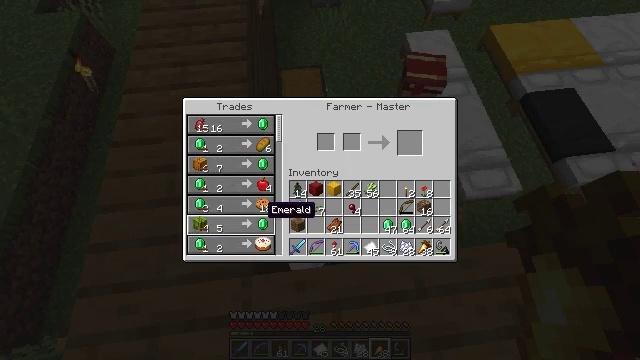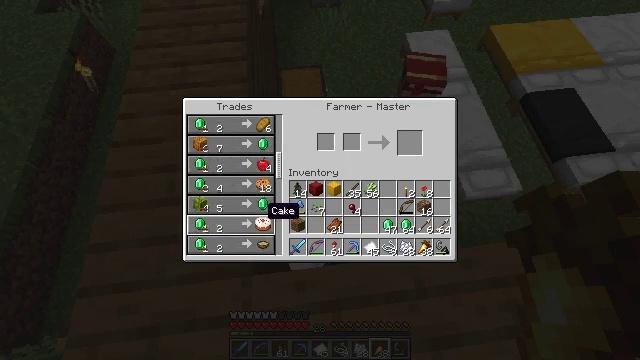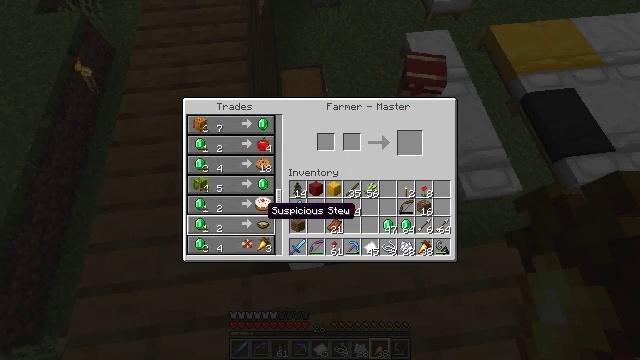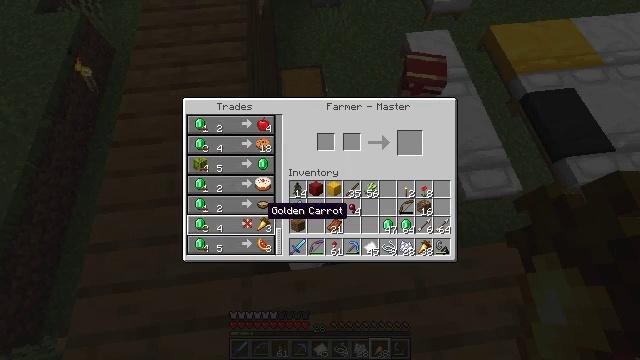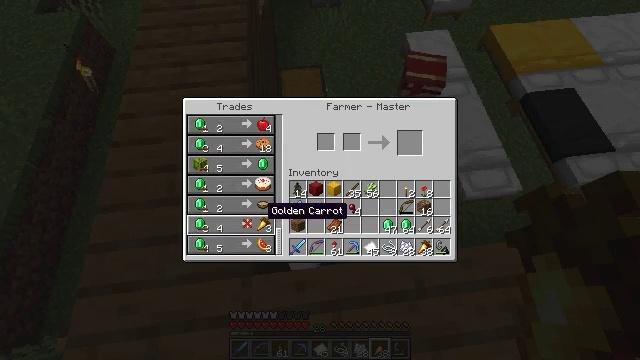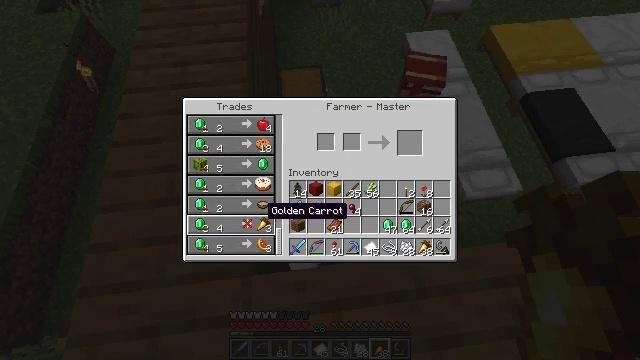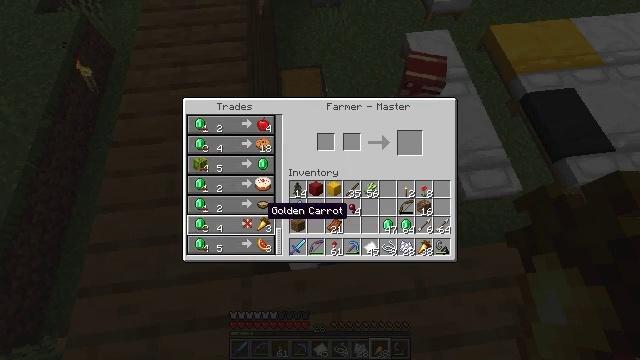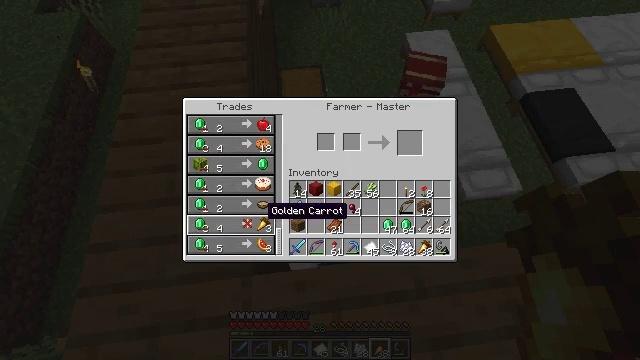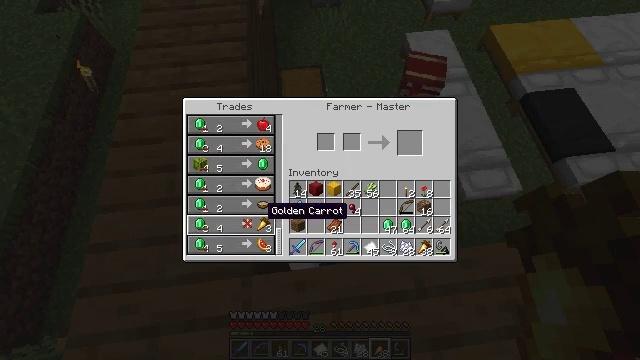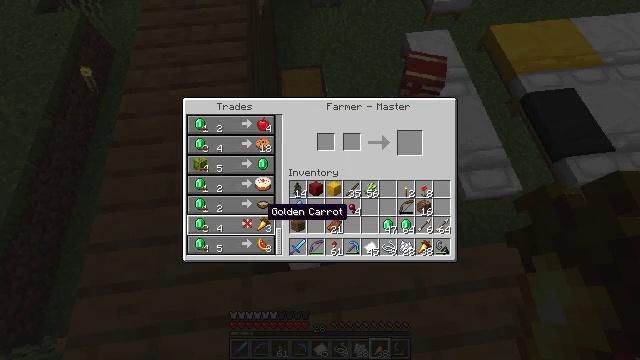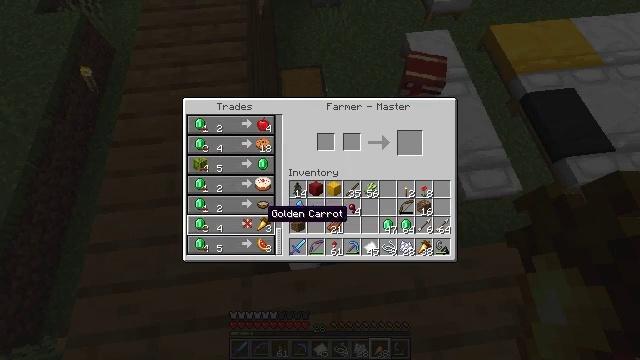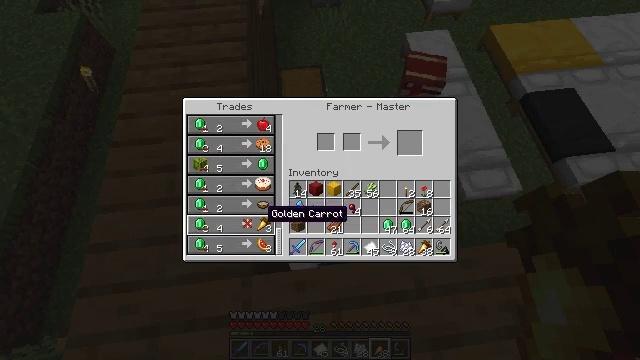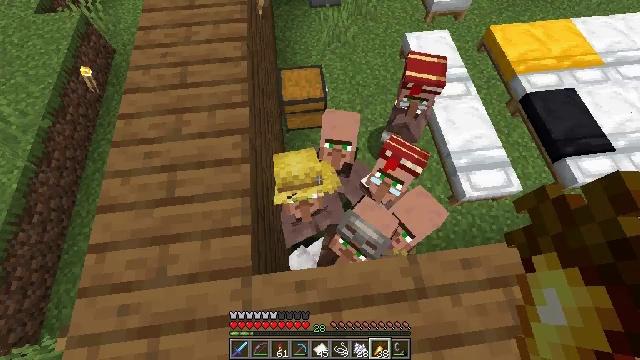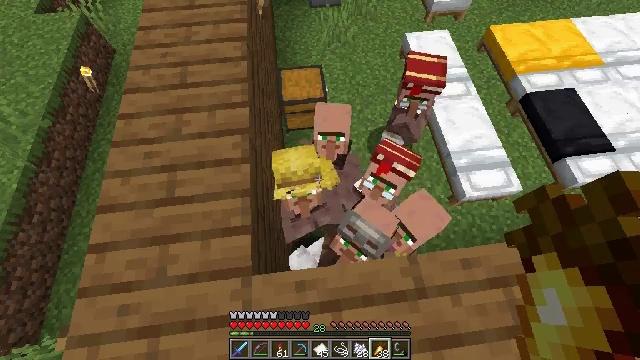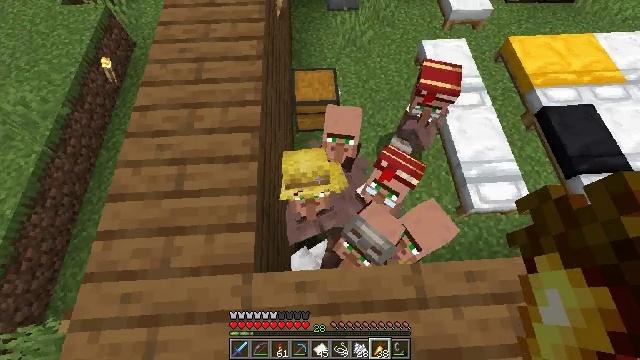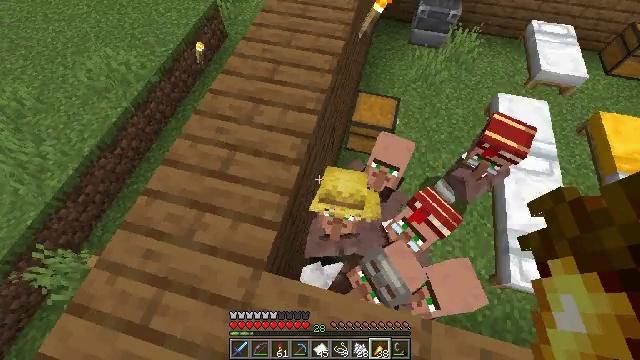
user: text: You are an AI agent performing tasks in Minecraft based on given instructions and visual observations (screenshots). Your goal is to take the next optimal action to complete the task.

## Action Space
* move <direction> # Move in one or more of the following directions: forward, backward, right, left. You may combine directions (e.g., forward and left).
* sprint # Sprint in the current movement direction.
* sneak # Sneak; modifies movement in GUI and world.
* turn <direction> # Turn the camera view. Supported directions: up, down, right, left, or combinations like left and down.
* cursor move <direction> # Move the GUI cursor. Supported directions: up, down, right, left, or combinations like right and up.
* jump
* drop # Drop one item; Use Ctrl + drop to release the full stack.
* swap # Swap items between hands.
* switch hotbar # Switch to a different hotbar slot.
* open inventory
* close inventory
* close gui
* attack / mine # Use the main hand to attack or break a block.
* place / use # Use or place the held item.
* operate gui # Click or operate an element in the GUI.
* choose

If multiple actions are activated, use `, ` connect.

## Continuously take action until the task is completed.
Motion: motion action
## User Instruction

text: Place a melon slice and surround it with gold nuggets to craft a glistering melon slice.
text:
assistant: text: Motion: no_op
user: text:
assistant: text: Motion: no_op
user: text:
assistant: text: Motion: no_op
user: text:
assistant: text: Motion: no_op
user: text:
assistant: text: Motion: no_op
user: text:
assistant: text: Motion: no_op
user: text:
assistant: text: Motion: no_op
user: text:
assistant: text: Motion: no_op
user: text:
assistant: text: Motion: no_op
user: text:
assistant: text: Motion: no_op
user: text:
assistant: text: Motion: no_op
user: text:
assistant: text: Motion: close inventory
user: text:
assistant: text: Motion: close inventory
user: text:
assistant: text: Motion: turn left, close inventory
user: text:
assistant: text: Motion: turn left and up
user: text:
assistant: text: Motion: turn left and up
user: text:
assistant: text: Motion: turn left and up
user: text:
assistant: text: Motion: no_op
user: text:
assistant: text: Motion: no_op
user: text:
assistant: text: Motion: turn up
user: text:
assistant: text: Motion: turn up
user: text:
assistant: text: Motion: turn right and up
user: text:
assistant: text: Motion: turn right
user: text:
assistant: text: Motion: turn right and down
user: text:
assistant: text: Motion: turn right
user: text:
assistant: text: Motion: no_op
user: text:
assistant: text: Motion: move forward
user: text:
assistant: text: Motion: move forward, turn left
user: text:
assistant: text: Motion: move forward, turn left
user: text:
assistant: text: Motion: move forward